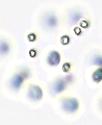
Label: Phaeocystis